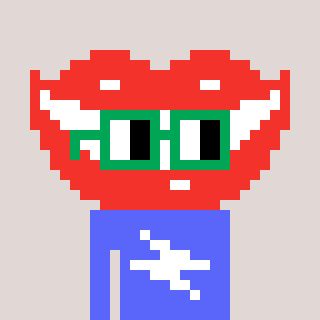
a pixel art character with square green glasses, a smile-shaped head and a purple-colored body on a warm background